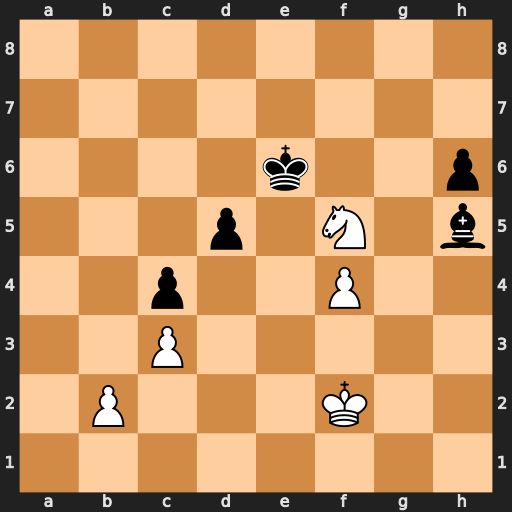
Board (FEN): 8/8/4k2p/3p1N1b/2p2P2/2P5/1P3K2/8
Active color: w
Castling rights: -
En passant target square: -
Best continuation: Ng7+ Kf6 Nxh5+ Kg6 Ng3